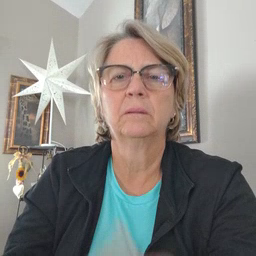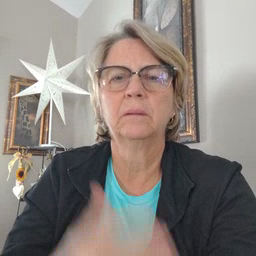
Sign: sad